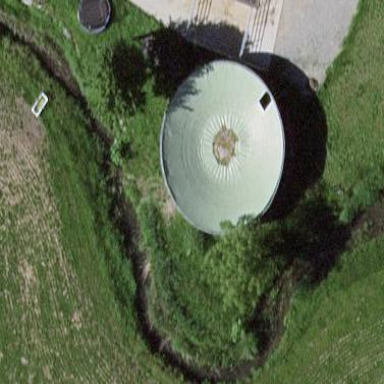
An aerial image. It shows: Silo.